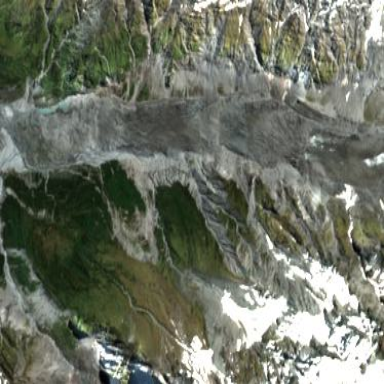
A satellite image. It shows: Moraine landform.